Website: lowes
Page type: review-order
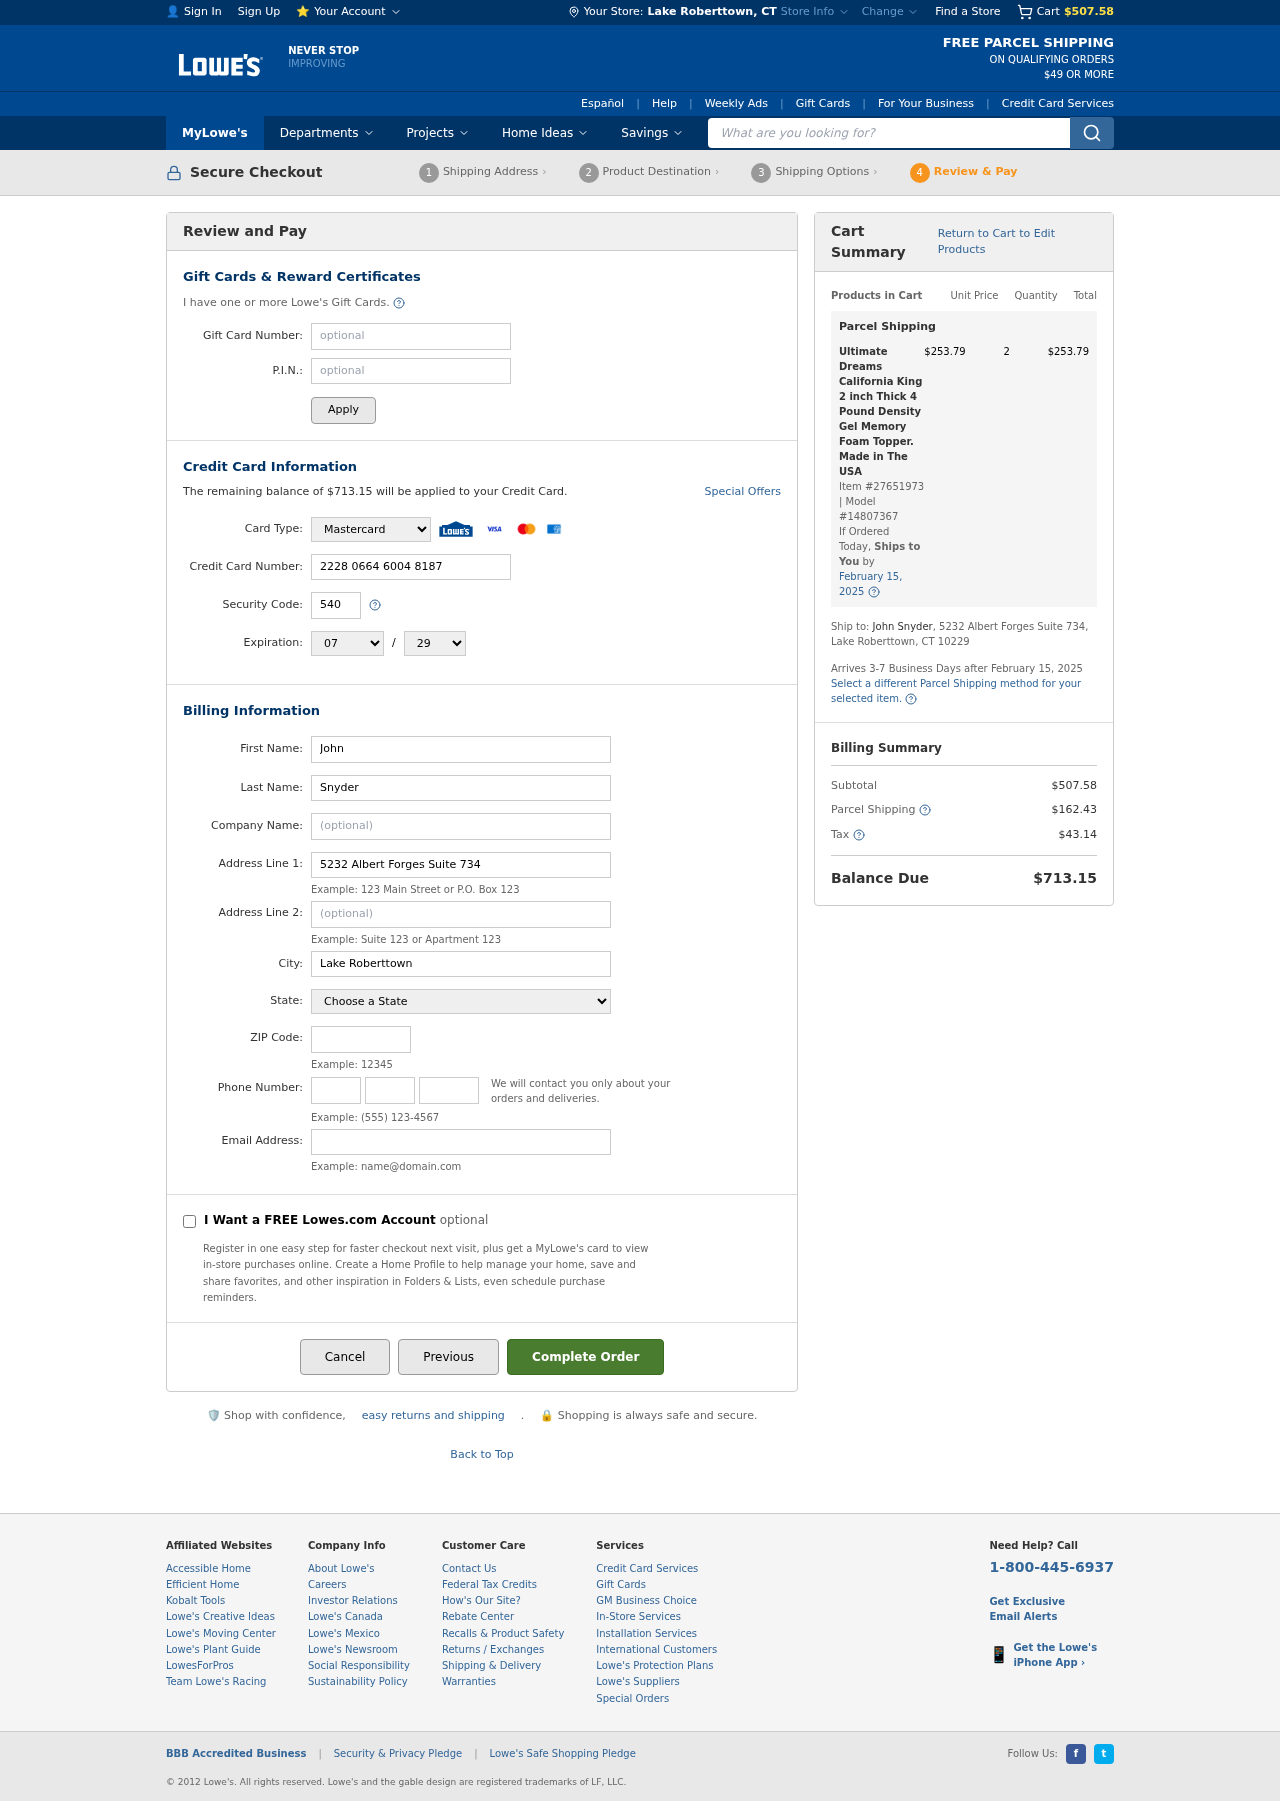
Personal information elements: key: PII_CARD_CVV
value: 540
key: PII_CARD_EXPIRY_MONTH
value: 07
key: PII_CARD_EXPIRY_YEAR
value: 29
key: PII_CARD_NUMBER
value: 2228 0664 6004 8187
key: PII_CARD_TYPE
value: Mastercard
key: PII_CITY
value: Lake Roberttown
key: PII_CITY_STATE
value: Lake Roberttown, CT
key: PII_EMAIL
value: jsnyder@gmail.com
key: PII_FIRSTNAME
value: John
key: PII_LASTNAME
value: Snyder
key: PII_PHONE_AREA
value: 668
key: PII_PHONE_PREFIX
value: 208
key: PII_PHONE_SUFFIX
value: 6435
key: PII_POSTCODE
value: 10229
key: PII_STATE
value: Connecticut
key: PII_STREET
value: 5232 Albert Forges Suite 734
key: PII_STREET2
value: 5232 Albert Forges Suite 734
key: PII_FULLNAME2
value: John Snyder
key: PII_STATE_ABBR
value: CT
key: PII_POSTCODE_FULL
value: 10229
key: PII_CITY_STATE_ZIP
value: Lake Roberttown, CT 10229
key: PII_POSTCODE_NUMERIC
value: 10229
Product elements: key: PRODUCT1_NAME
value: Ultimate Dreams California King 2 inch Thick 4 Pound Density Gel Memory Foam Topper. Made in The USA
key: PRODUCT1_PRICE
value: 253.79
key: PRODUCT1_QUANTITY
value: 2
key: PRODUCT1_ITEM_NUMBER
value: Item #27651973
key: PRODUCT1_MODEL_NUMBER
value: Model #14807367
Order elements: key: ORDER_SUBTOTAL
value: $507.58
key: ORDER_BALANCE_DUE
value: $713.15
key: ORDER_SHIPPING_DATE
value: February 15, 2025
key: ORDER_ITEM_TOTAL
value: $253.79
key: ORDER_SHIPPING_DATE2
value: February 15, 2025
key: ORDER_SHIPPING_COST
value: $162.43
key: ORDER_TAX
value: $43.14
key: ORDER_TOTAL
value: $713.15
Search elements: key: HEADER_SEARCH
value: What are you looking for?